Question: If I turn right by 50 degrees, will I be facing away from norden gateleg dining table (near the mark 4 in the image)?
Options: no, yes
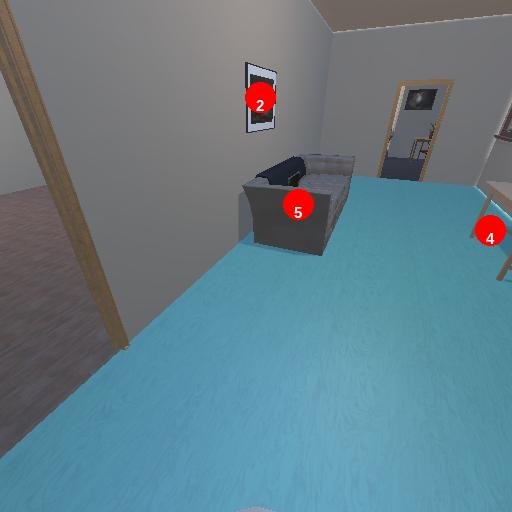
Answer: no